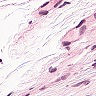
Metastatic tissue present: no